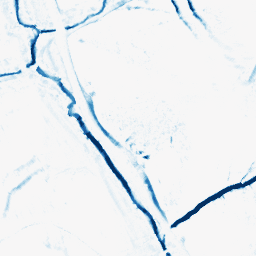
Category: morphological
Decomposition family: morphological_diamond
Decomposition parameters: operation: closing
radius: 5
Upsampling method: sinc_hamming
Upsampling parameters: scale: 2
kernel_size: 8
Upsampling scale: 2